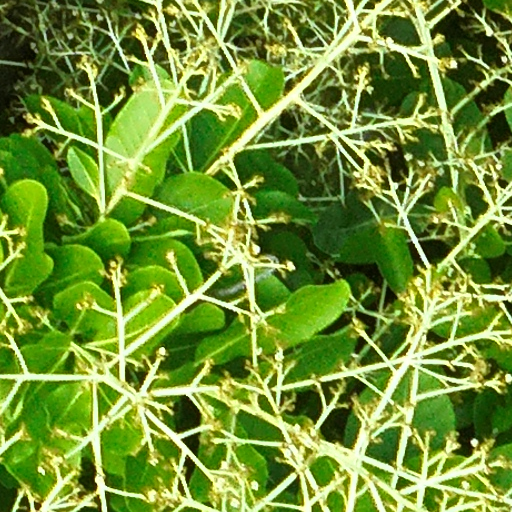
Species: Anacardium excelsum
GBIF accepted scientific name: Anacardium excelsum
Crown area (m\u00b2): 195.636